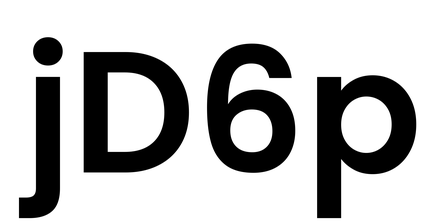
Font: Poppins-SemiBold